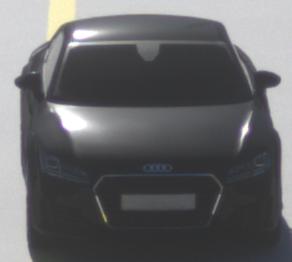
Make: Audi
Model: TT Coupé 1.8 TFSI
Detailed model: TT (8S) Coupé
Model produced from: 2015/08
Model produced until: 2018/06
Doors: 3
Color: black
Road condition: dry road
Daytime: morning or afternoon
Contrast: high contrast